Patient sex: M
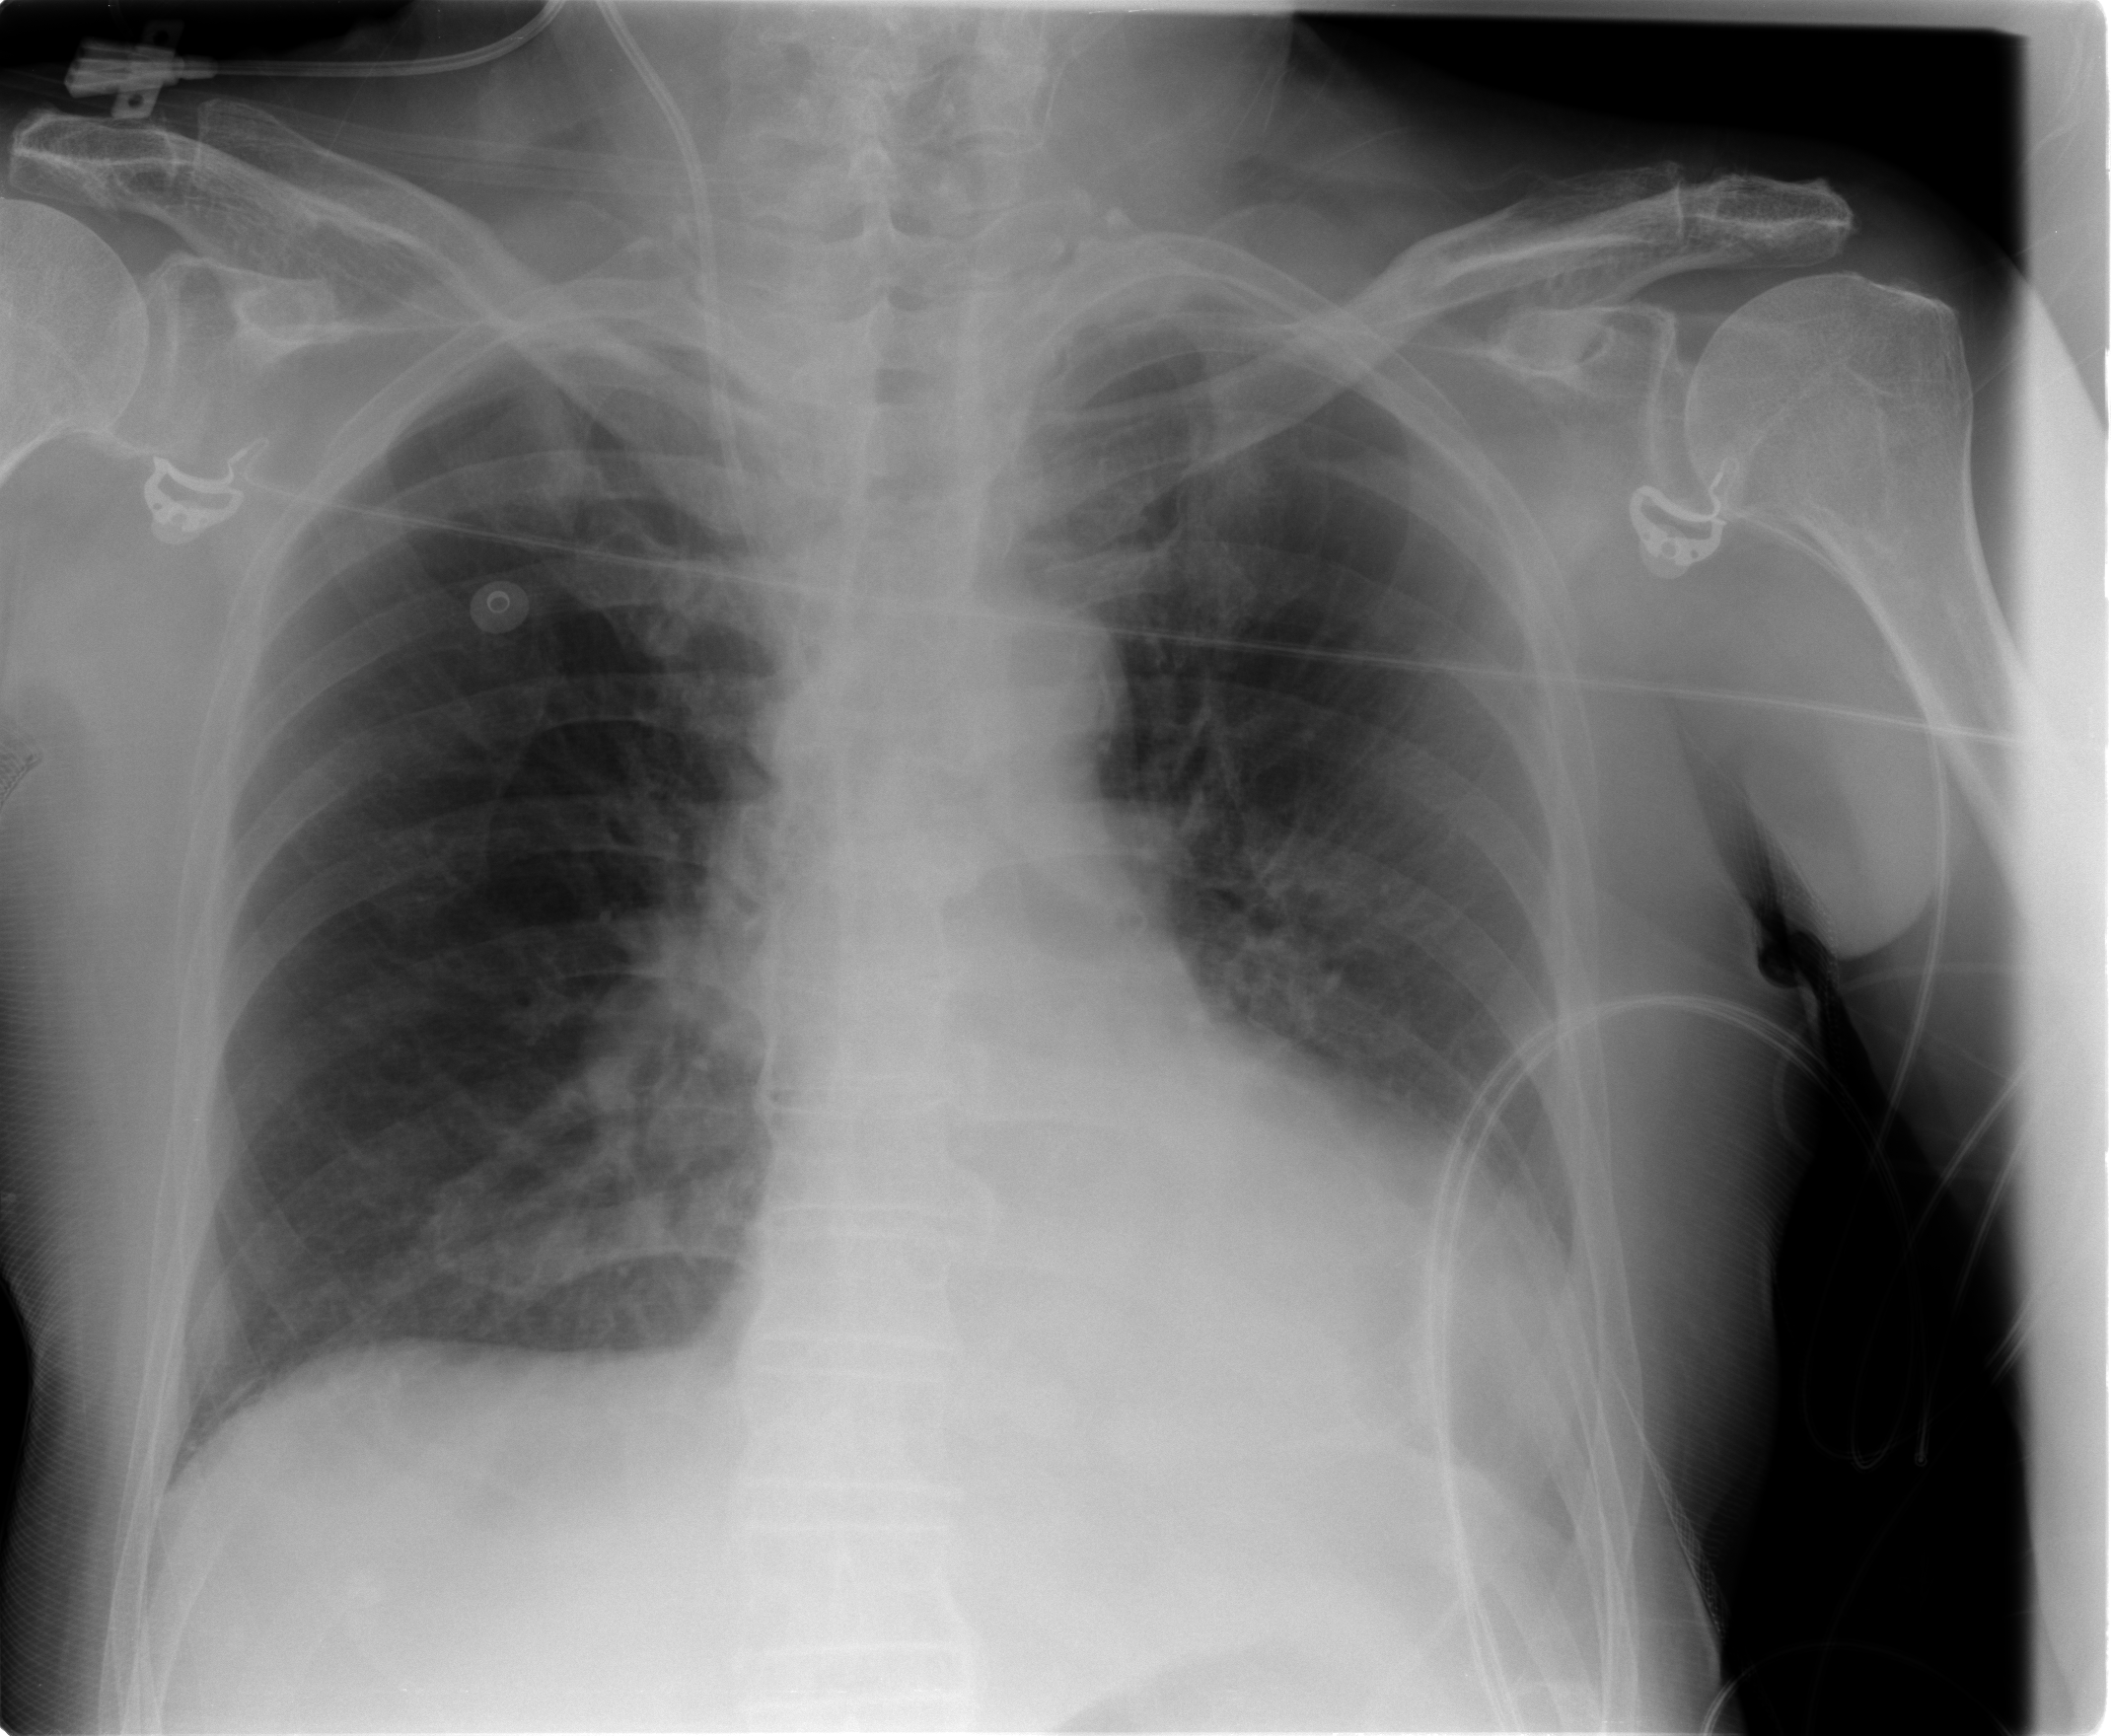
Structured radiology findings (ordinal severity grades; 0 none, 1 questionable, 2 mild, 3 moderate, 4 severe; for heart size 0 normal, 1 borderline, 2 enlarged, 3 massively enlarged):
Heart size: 2
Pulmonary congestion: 1
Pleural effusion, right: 0
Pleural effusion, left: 0
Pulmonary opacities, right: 1
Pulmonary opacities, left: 0
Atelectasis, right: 0
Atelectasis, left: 0